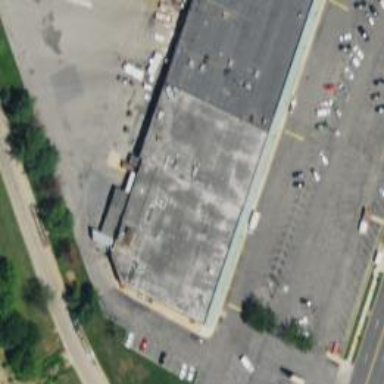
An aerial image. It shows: Supermarket building.